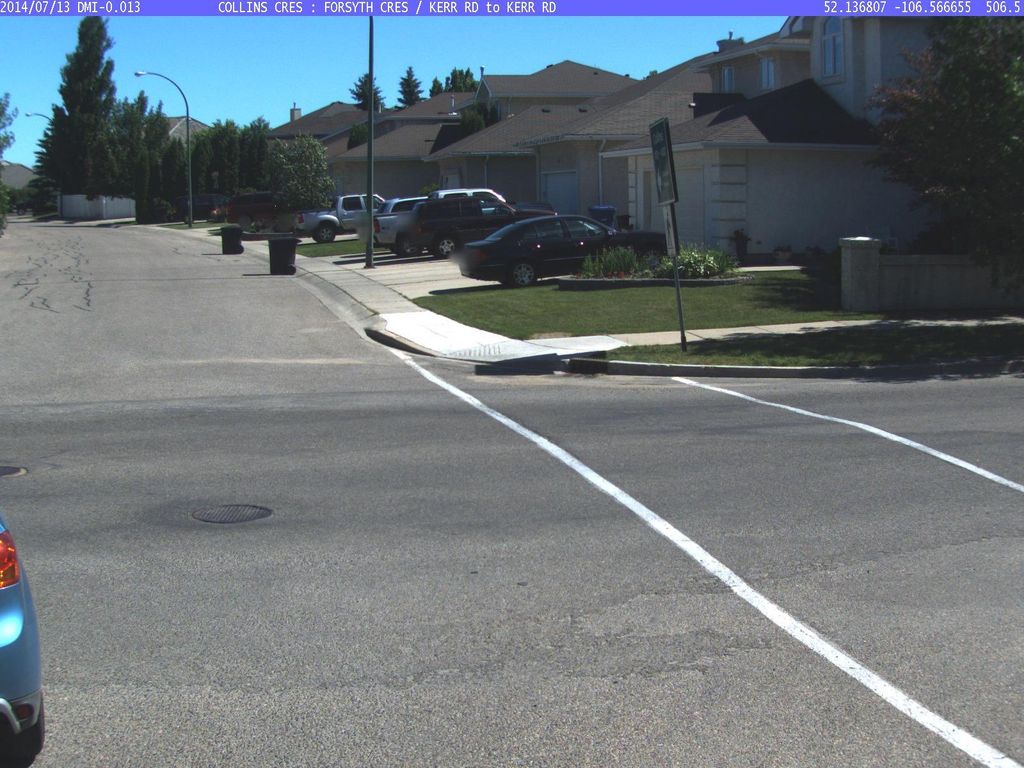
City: saskatoon